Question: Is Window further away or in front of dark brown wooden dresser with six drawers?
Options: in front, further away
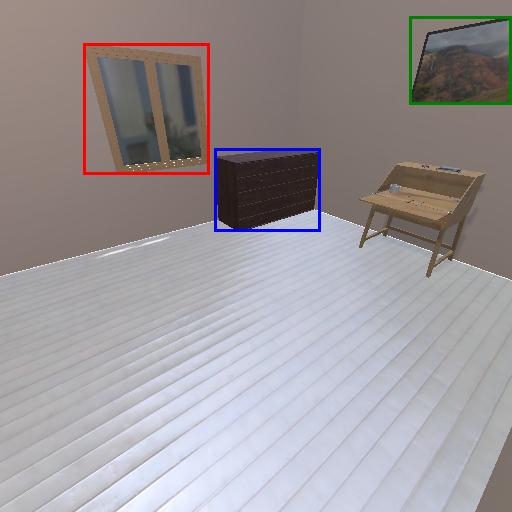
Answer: in front